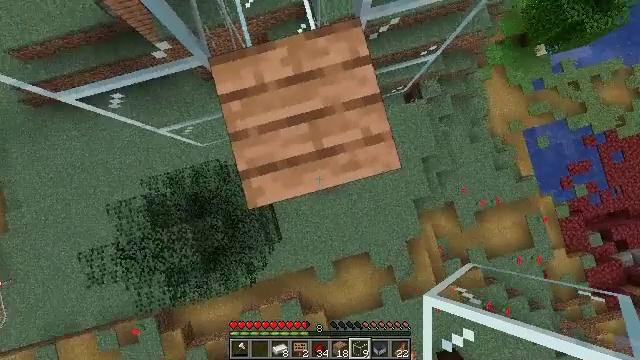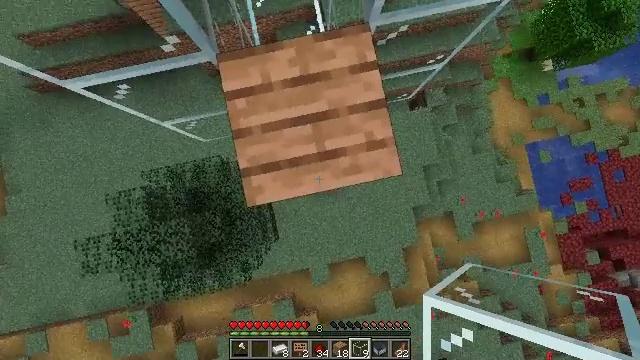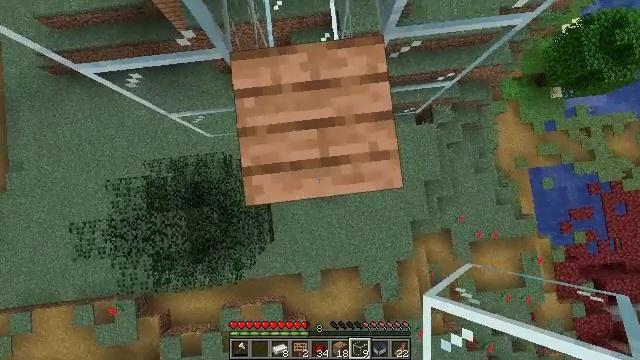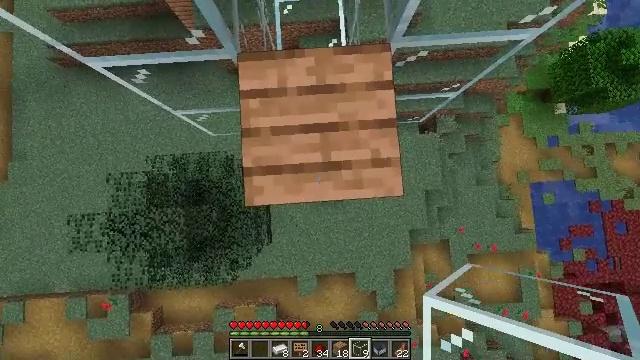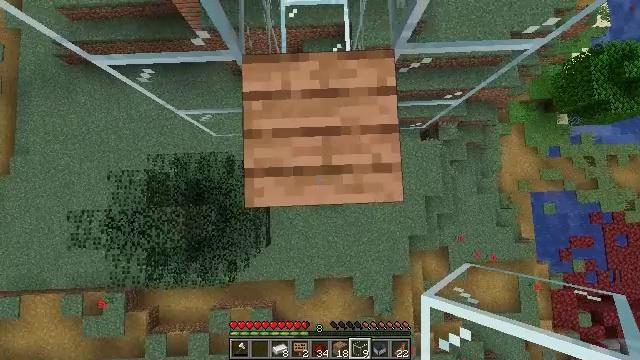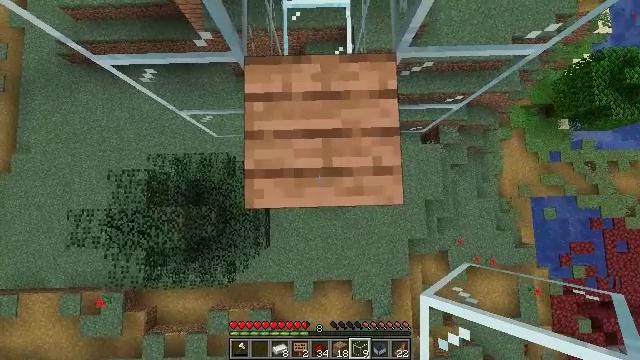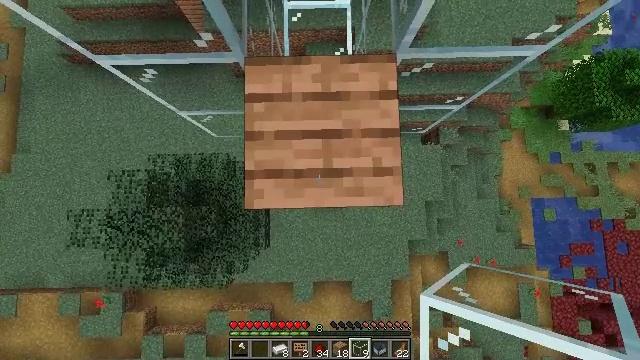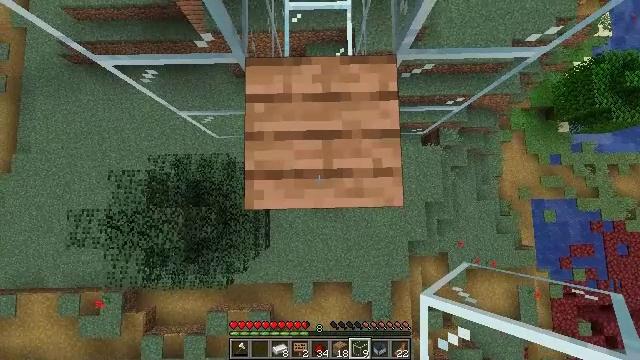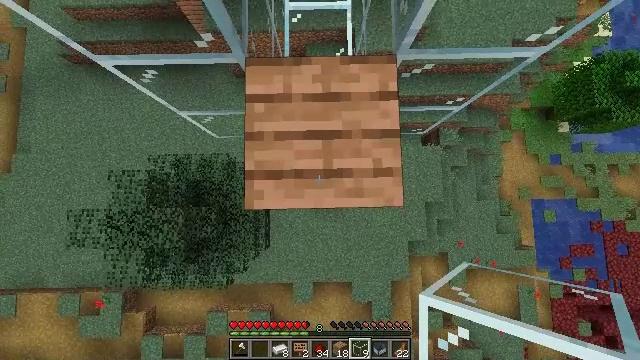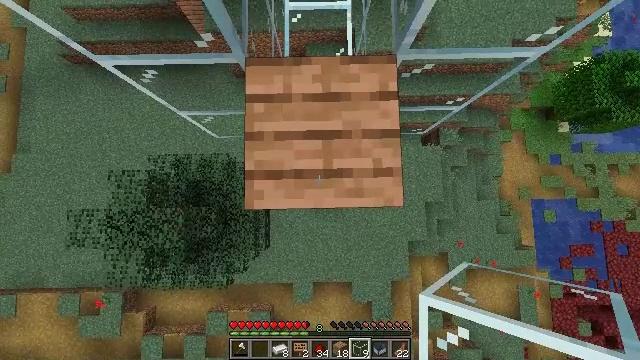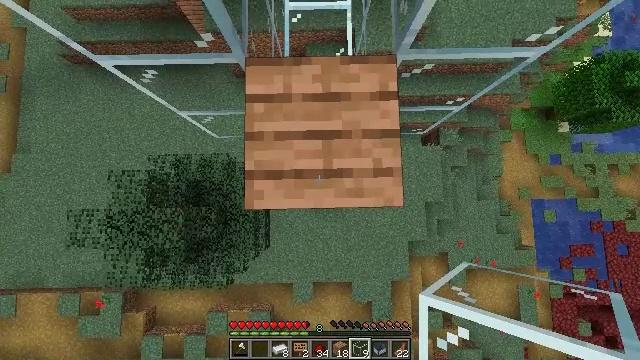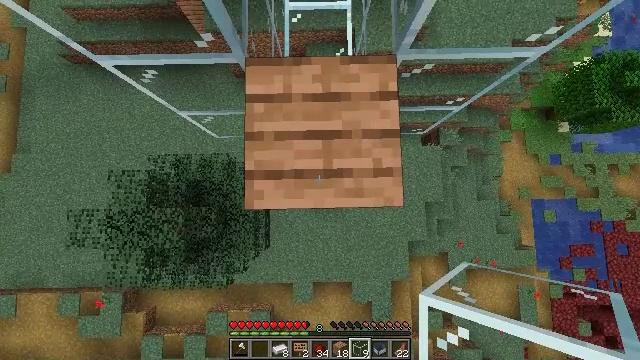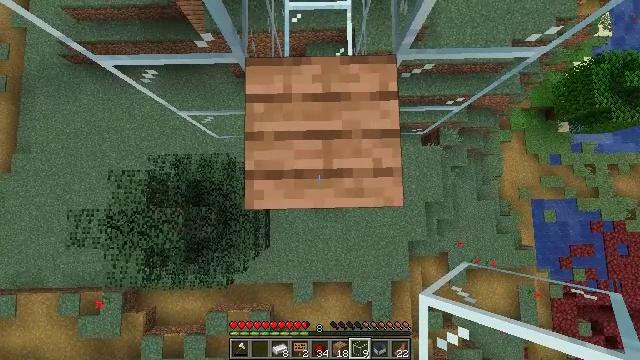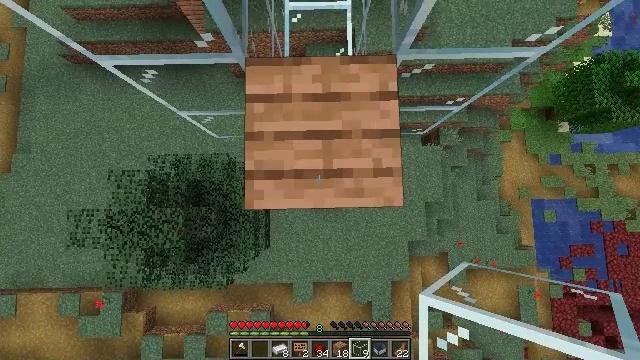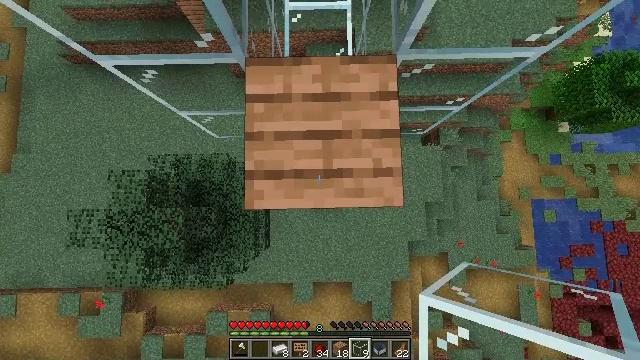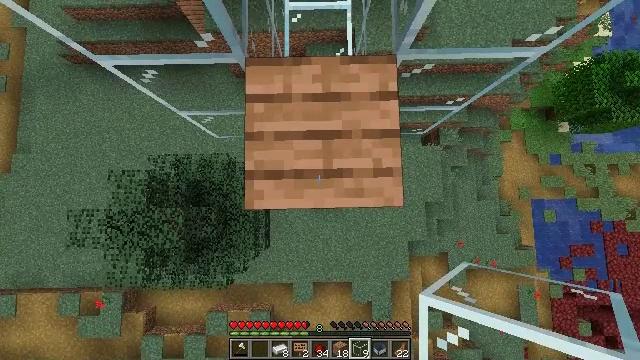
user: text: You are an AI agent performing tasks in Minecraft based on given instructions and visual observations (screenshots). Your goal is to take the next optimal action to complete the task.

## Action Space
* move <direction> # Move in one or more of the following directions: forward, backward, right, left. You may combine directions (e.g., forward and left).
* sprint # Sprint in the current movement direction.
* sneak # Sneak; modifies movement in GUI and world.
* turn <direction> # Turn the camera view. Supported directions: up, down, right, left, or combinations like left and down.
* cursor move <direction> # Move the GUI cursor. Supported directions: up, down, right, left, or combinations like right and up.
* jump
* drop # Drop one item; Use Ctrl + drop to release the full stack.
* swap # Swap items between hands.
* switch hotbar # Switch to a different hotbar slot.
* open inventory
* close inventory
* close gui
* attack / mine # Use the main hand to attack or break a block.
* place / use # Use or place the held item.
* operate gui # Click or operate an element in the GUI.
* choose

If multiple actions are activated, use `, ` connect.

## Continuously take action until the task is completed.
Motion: motion action
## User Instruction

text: Attack the jungle planks to collect them.
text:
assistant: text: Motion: turn left
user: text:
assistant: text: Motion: turn left and up
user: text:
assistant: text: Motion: turn left
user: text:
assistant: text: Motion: turn left
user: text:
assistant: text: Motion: no_op
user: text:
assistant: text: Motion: no_op
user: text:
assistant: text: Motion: no_op
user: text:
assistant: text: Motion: no_op
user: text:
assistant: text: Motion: no_op
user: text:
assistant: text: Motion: no_op
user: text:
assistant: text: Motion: no_op
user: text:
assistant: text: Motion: no_op
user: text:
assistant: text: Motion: no_op
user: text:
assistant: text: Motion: no_op
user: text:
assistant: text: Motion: no_op
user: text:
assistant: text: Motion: no_op
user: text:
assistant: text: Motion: no_op
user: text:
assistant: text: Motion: no_op
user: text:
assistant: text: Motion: no_op
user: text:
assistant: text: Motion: no_op
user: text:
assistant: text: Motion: no_op
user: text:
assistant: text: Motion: no_op
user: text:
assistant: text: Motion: no_op
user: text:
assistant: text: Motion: no_op
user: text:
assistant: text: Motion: no_op
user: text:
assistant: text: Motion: no_op
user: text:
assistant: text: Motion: no_op
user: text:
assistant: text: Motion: no_op
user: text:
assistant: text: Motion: no_op
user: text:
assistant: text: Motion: no_op